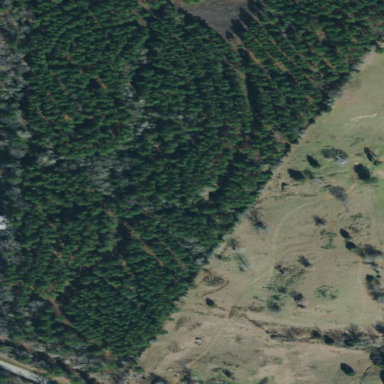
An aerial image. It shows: Forest with evergreen needle-leaved trees.